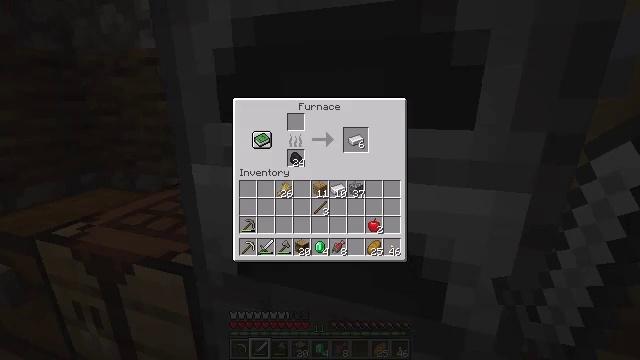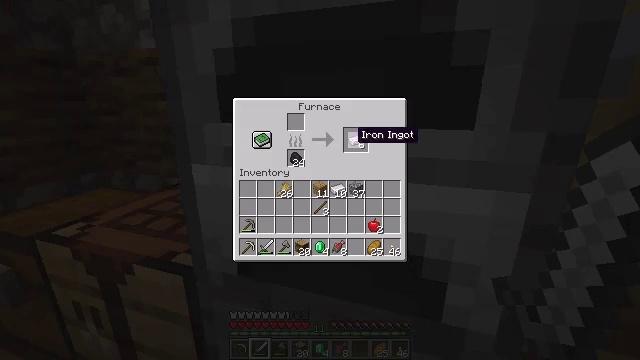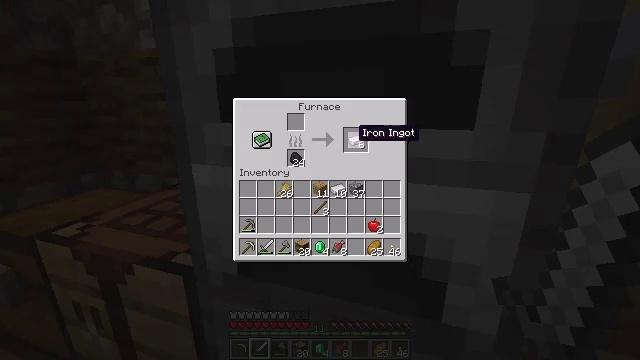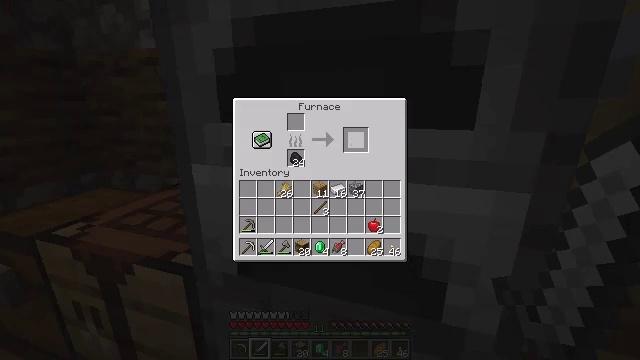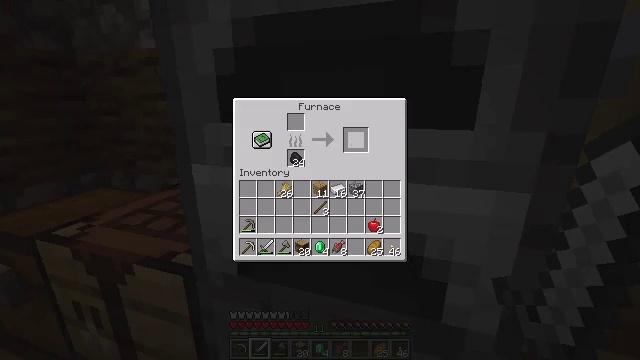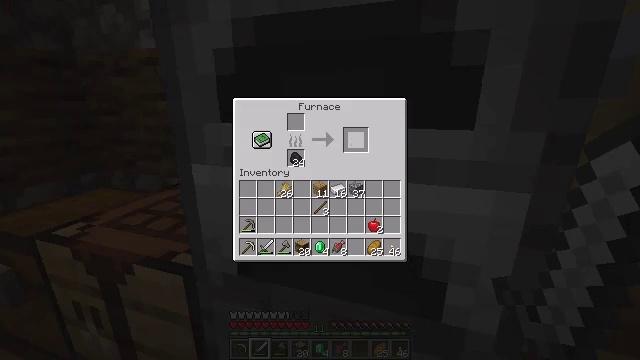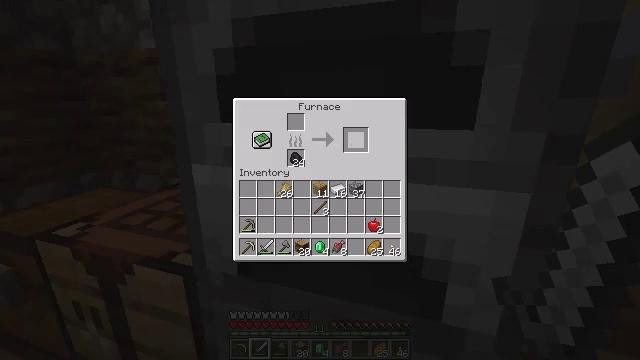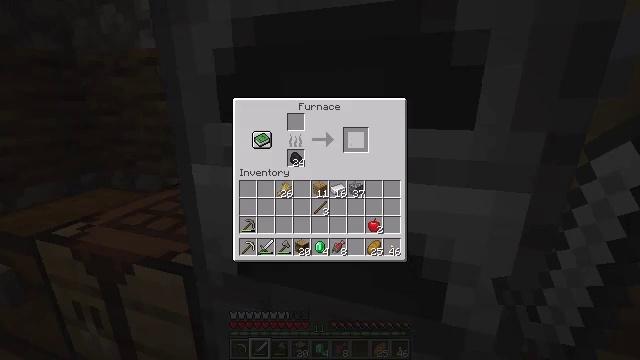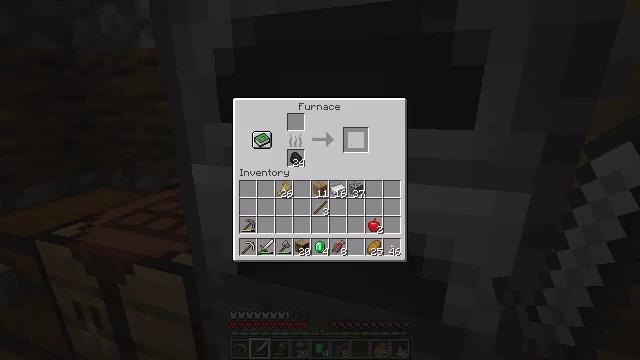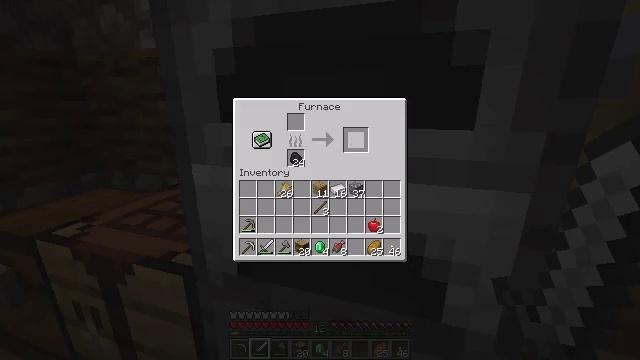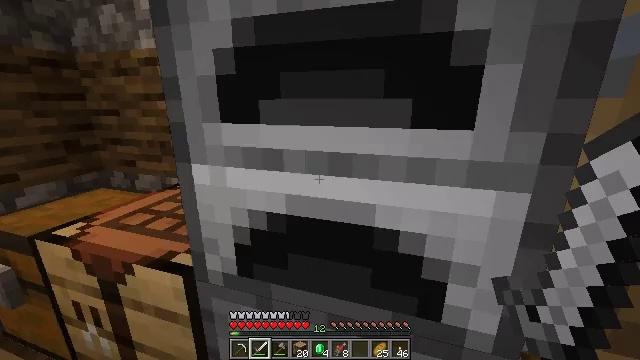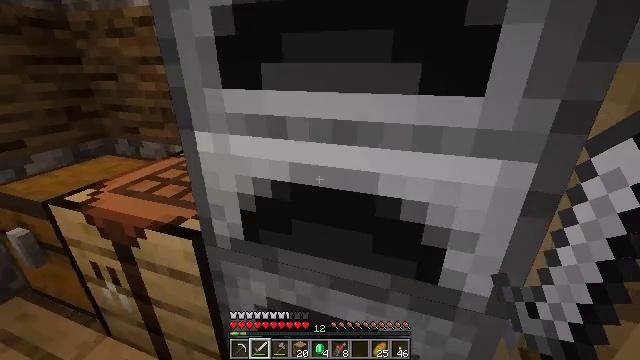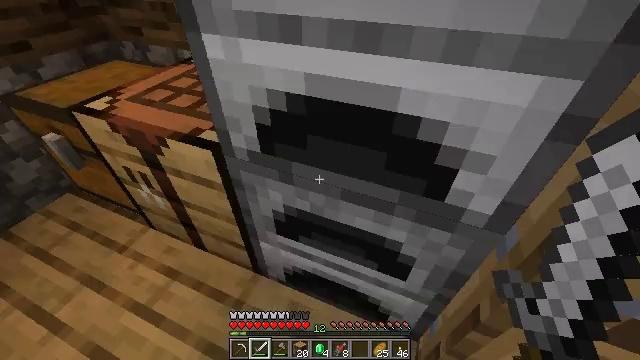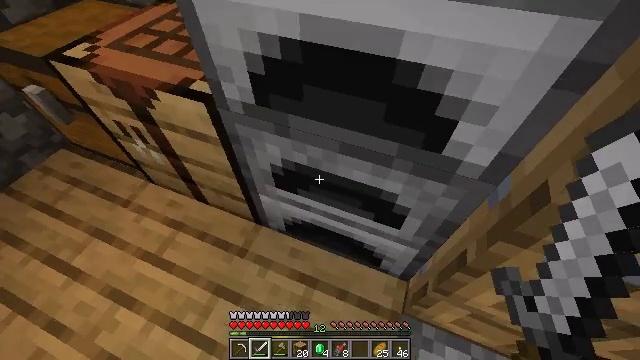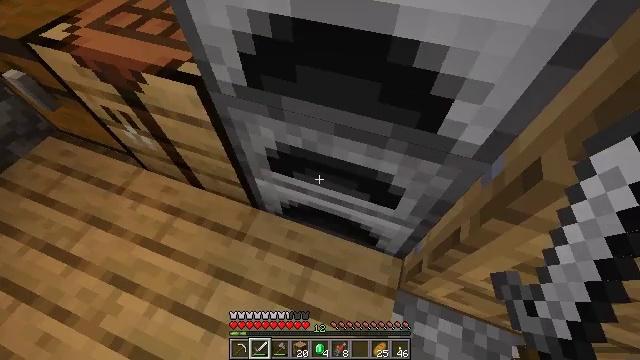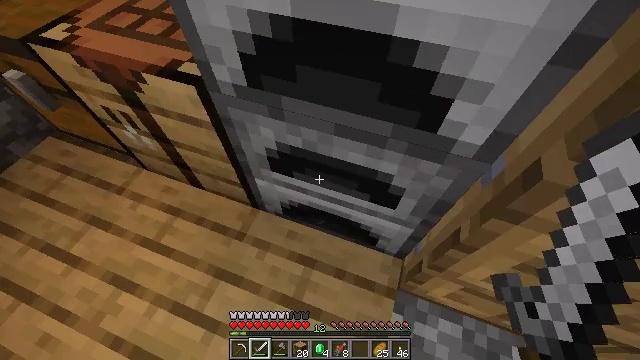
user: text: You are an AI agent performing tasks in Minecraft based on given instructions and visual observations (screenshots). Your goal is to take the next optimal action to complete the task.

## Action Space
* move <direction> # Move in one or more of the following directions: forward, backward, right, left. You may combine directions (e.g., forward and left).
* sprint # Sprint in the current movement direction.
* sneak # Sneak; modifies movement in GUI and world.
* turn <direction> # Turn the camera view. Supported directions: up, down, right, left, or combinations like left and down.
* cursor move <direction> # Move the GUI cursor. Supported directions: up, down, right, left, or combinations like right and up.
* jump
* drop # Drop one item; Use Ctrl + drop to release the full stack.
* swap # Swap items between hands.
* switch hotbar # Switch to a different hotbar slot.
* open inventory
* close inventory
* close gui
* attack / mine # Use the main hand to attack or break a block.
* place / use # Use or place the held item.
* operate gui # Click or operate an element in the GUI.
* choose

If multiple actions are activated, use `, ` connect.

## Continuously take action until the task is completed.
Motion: motion action
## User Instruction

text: Use the furnace to make an iron ingot.
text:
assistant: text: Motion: sneak, cursor move up
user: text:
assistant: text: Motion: sneak
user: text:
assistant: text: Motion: sneak, operate gui
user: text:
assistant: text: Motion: sneak, operate gui
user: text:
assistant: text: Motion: sneak, operate gui
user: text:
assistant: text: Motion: sneak
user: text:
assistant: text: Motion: sneak
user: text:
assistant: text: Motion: no_op
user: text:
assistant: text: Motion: no_op
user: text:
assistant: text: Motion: no_op
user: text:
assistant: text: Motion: turn down, close gui
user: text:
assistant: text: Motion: turn left and down
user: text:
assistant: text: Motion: turn down
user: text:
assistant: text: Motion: turn right and down
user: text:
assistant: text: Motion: use / place
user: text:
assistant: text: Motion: use / place
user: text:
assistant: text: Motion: use / place
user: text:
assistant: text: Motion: no_op
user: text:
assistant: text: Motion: no_op
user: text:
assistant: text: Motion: sneak, open gui
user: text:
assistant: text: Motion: sneak
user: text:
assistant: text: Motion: sneak, cursor move right
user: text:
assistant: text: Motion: sneak, cursor move right
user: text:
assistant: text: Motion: sneak, cursor move right
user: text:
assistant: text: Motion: sneak
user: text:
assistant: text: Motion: sneak
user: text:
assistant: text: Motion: sneak
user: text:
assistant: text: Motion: sneak, cursor move up
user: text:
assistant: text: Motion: sneak
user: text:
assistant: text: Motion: sneak